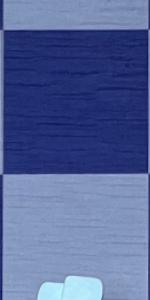
Label: Empty